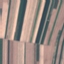
Land use / land cover class: AnnualCrop